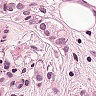
Metastatic tissue present: yes